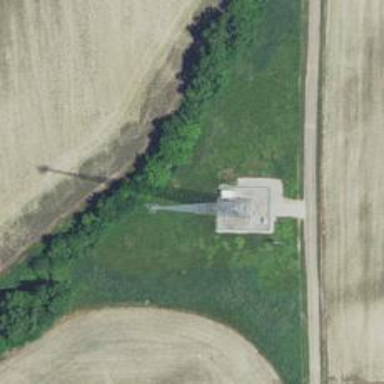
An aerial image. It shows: Man-made mast used for communication purposes.